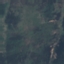
Land use / land cover: HerbaceousVegetation